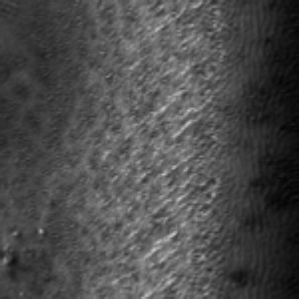
Label: frost